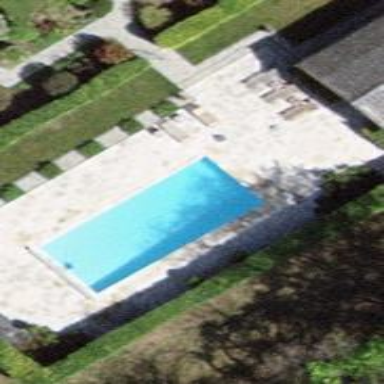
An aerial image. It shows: Swimming pool located in leisure land.